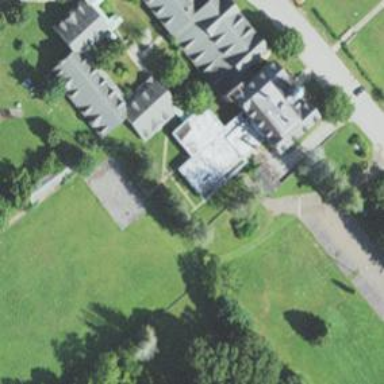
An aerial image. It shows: School.